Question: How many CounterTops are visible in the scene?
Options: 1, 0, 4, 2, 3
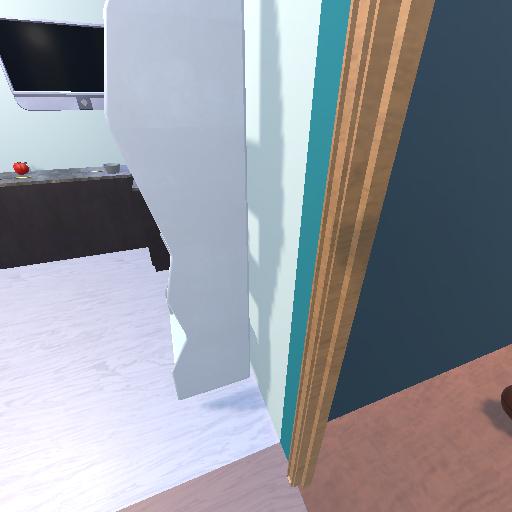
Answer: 1